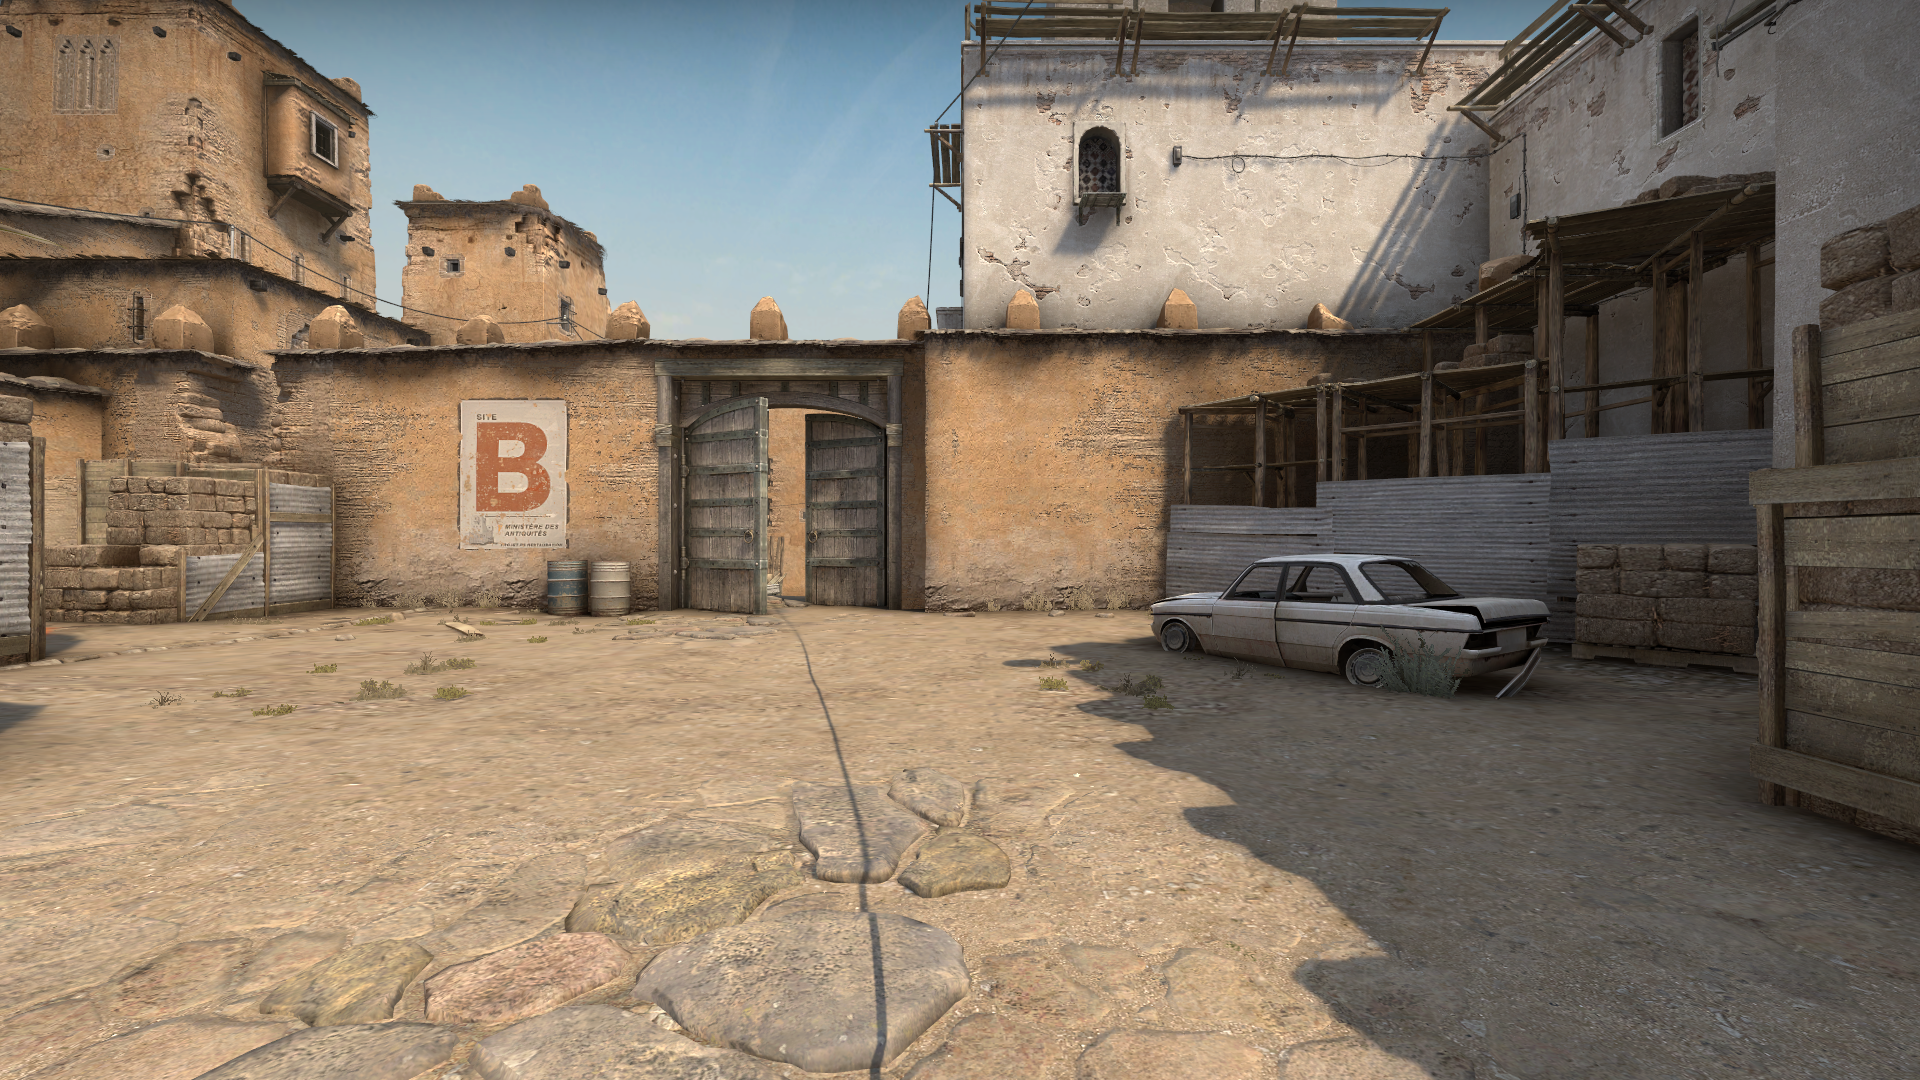
Map: de_dust2